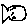
Label: fish